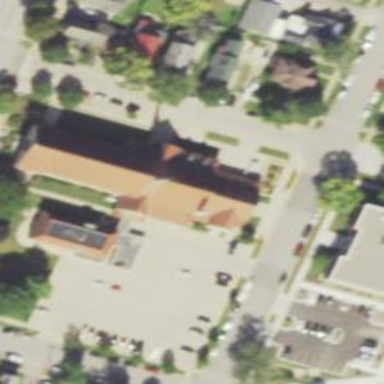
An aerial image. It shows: Building that serves as place of worship.